Question: I'm trying to use ggplot or base R to produce something like the following:

I know how to do histograms with ggplot2, and can easily separate them using facet_grid or facet_wrap. But I'd like to "stagger" them vertically, such that they have some overlap, as shown below. Sorry, I'm not allowed to post my own image, and it's quite difficult to find a simpler picture of what I want. If I could, I would only post the top-left panel.
I understand that this is not a particularly good way to display data -- but that decision does not rest with me.
A sample dataset would be as follows:
'''
my.data <- as.data.frame(rbind( cbind( rnorm(1e3), 1) , cbind( rnorm(1e3)+2, 2), cbind( rnorm(1e3)+3, 3), cbind( rnorm(1e3)+4, 4)))
'''
And I can plot it with geom_histogram as follows:
'''
ggplot(my.data) + geom_histogram(aes(x=V1,fill=as.factor(V2))) + facet_grid( V2~.)
'''
But I'd like the y-axes to overlap.
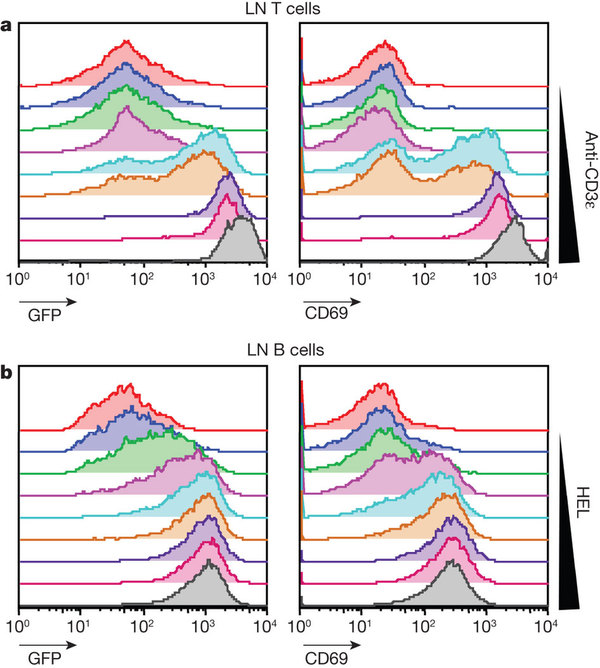
Answer: '''
require(ggplot2)
require(plyr)
my.data <- as.data.frame(rbind( cbind( rnorm(1e3), 1) , cbind( rnorm(1e3)+2, 2), cbind( rnorm(1e3)+3, 3), cbind( rnorm(1e3)+4, 4)))
my.data$V2=as.factor(my.data$V2)
'''
calculate the density depending on V2
'''
res <- dlply(my.data, .(V2), function(x) density(x$V1))
dd <- ldply(res, function(z){
data.frame(Values = z[["x"]],
V1_density = z[["y"]],
V1_count = z[["y"]]*z[["n"]])
})
'''
add an offset depending on V2
'''
dd$offest=-as.numeric(dd$V2)*0.2 # adapt the 0.2 value as you need
dd$V1_density_offest=dd$V1_density+dd$offest
'''
and plot
'''
ggplot(dd, aes(Values, V1_density_offest, color=V2)) +
geom_line()+
geom_ribbon(aes(Values, ymin=offest,ymax=V1_density_offest, fill=V2),alpha=0.3)+
scale_y_continuous(breaks=NULL)
'''